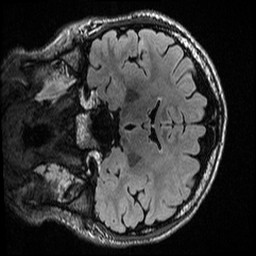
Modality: T2w
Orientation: coronal
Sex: male
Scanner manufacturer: ge
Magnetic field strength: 3 T
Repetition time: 6 s
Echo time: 0.1272 s